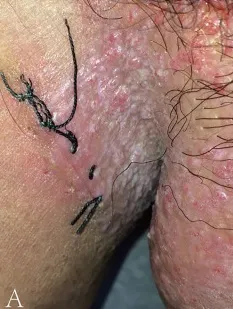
(A-C) Bright red warty papules on bilateral groins, scrotum, perineum, and crissum of the proband.
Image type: medical_photograph (skin_photograph)